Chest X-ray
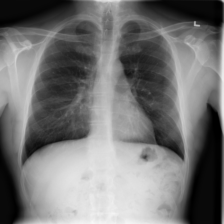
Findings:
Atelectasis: negative
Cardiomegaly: negative
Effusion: negative
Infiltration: negative
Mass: negative
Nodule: negative
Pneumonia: negative
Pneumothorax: negative
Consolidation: negative
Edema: negative
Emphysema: negative
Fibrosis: negative
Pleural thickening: negative
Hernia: negative